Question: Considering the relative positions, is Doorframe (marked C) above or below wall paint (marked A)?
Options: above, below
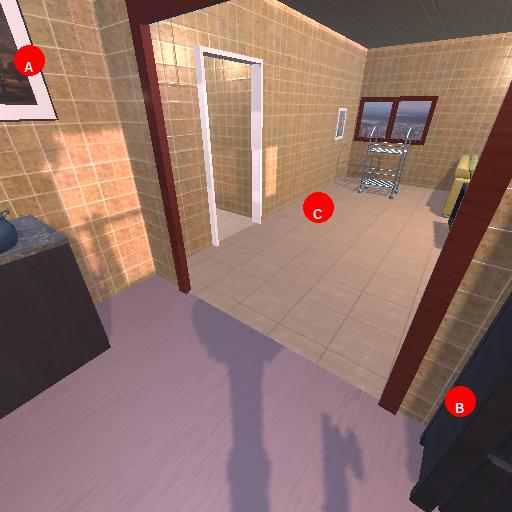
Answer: above